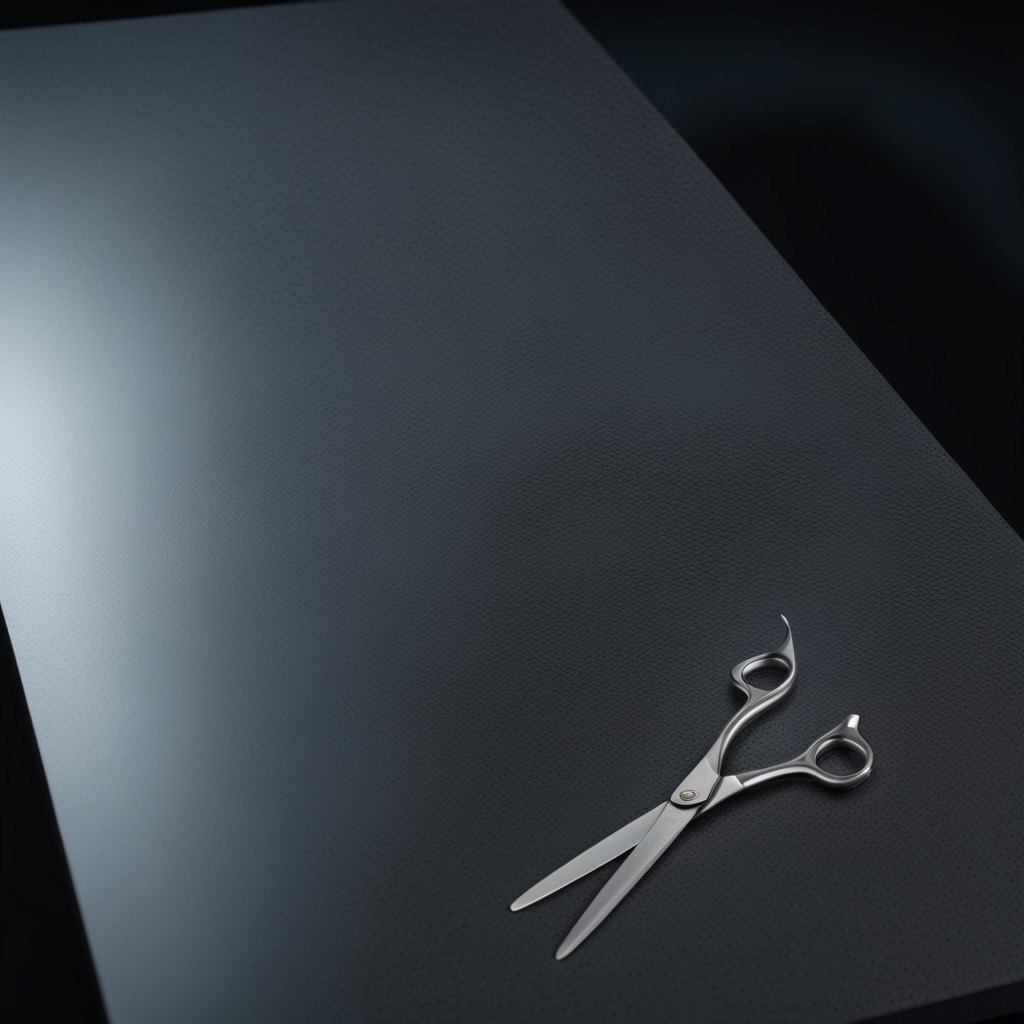
A scissor lies on a clean granite table inside a workshop at night dim ambient light soft shadows worn but